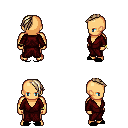
a pixel art fantasy rpg character, male body template, human, tanned skin, red robe, gold greaves, white blonde long mohawk hairstyle, bracelets, black slippers, four views (front, back, left, right), 2x2 character sprite sheet, small pixel art, hard edges, no anti-aliasing